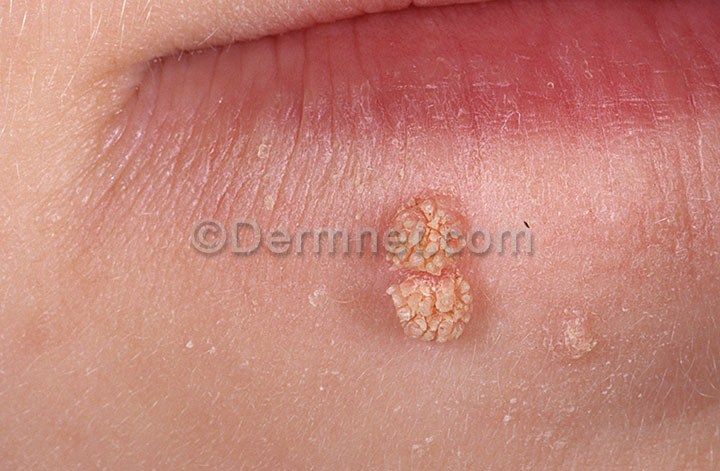
Disease: Warts Molluscum and other Viral Infections